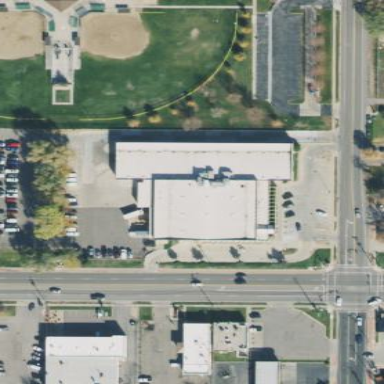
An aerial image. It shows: Commercial building that is post office.